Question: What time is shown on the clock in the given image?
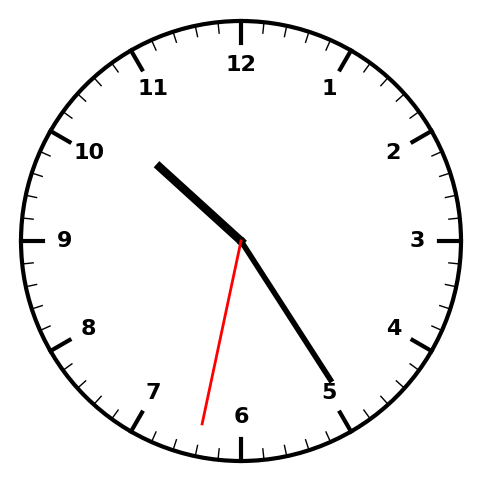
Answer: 10:24:32